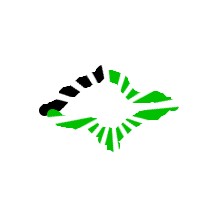
Shape: rhombus